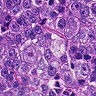
Metastatic tissue present: yes